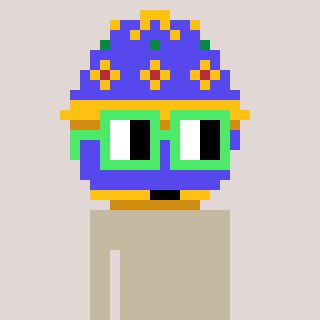
a pixel art character with square light green glasses, a faberge-shaped head and a bege-colored body on a warm background